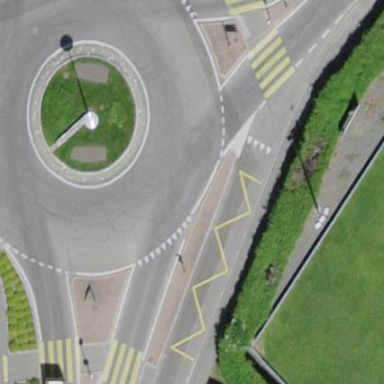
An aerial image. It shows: Tertiary road made of asphalt leading to roundabout junction.